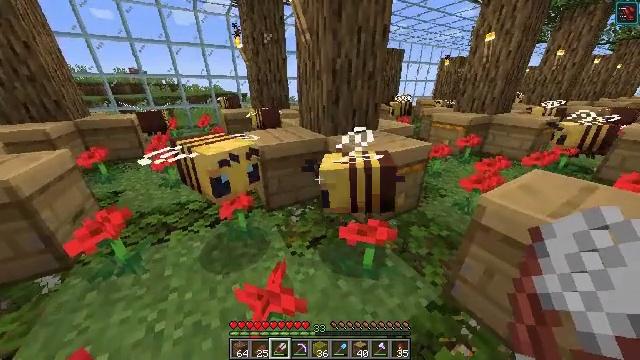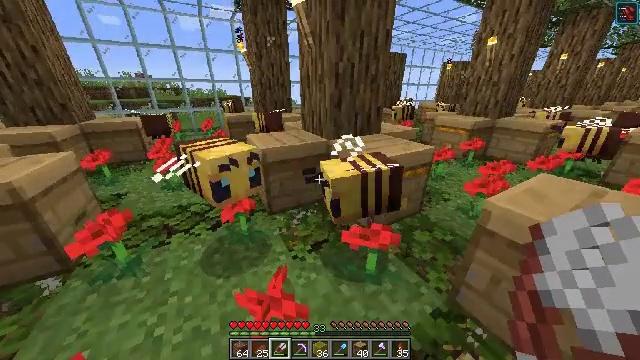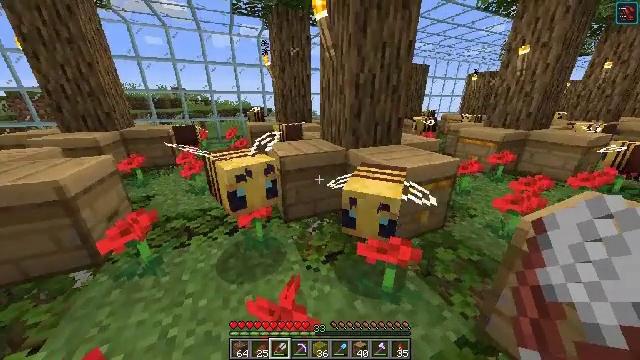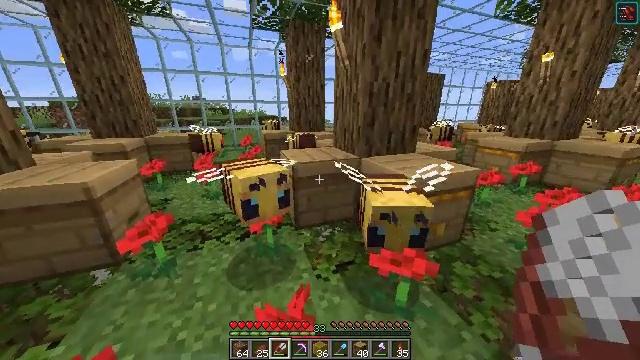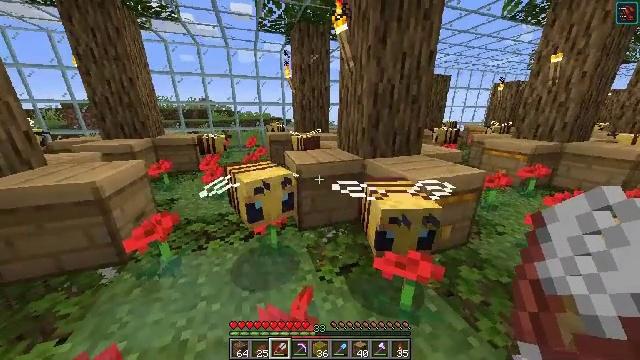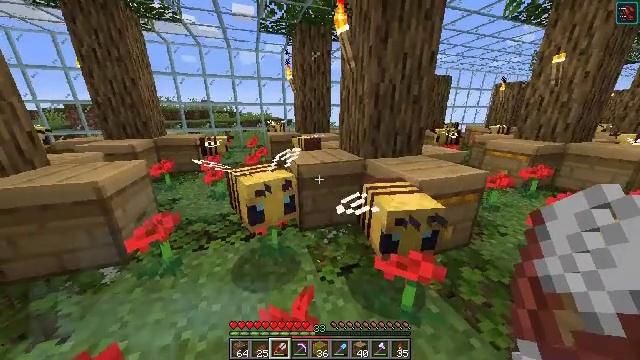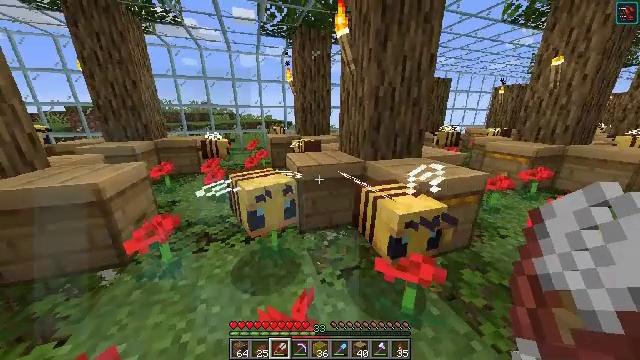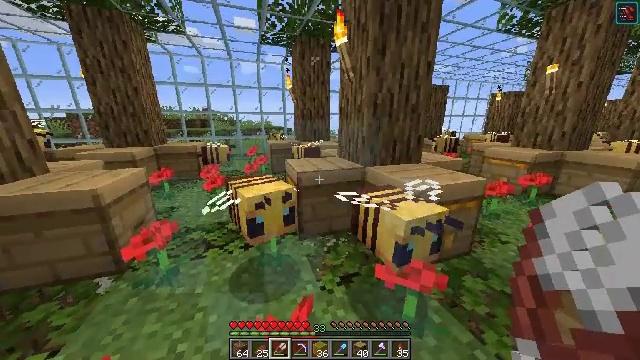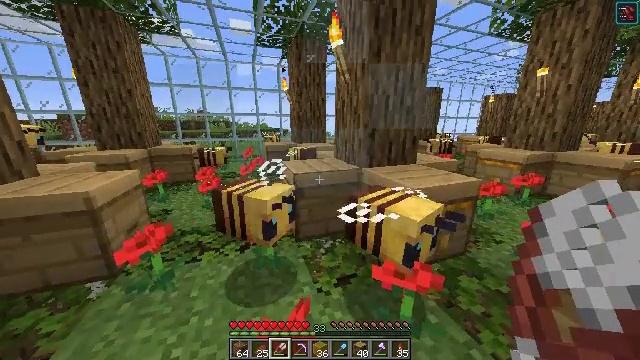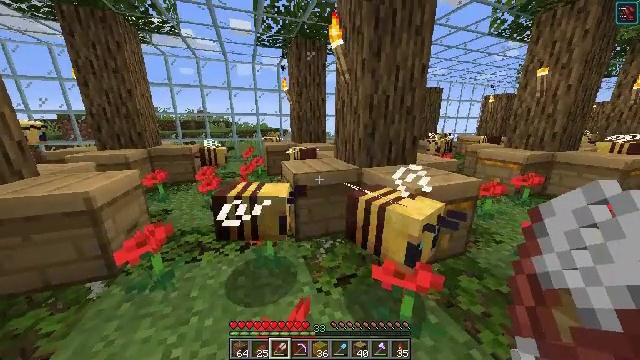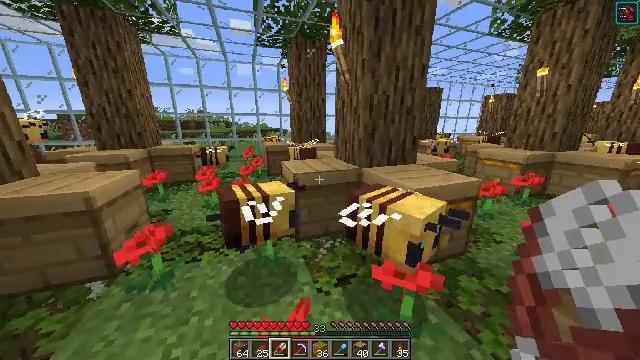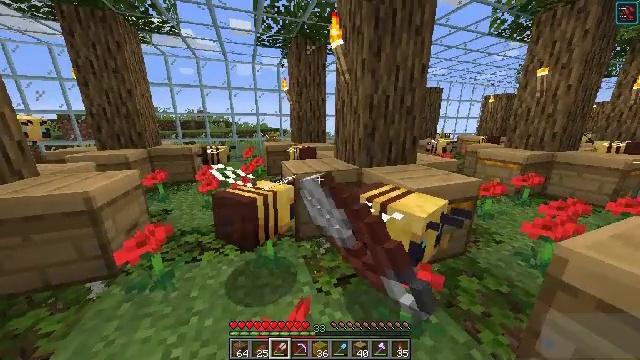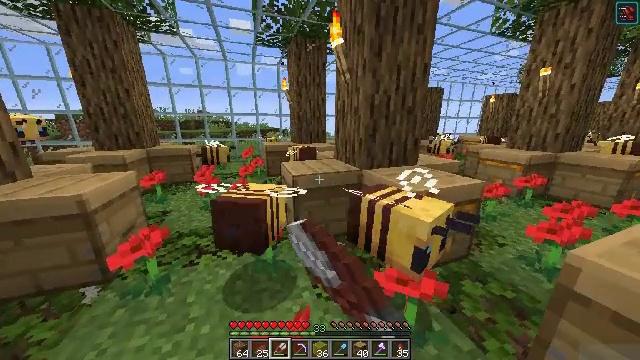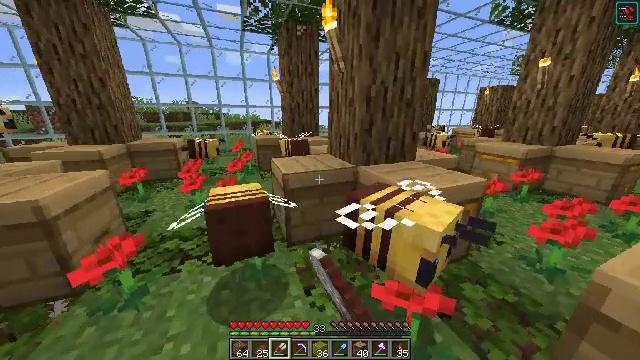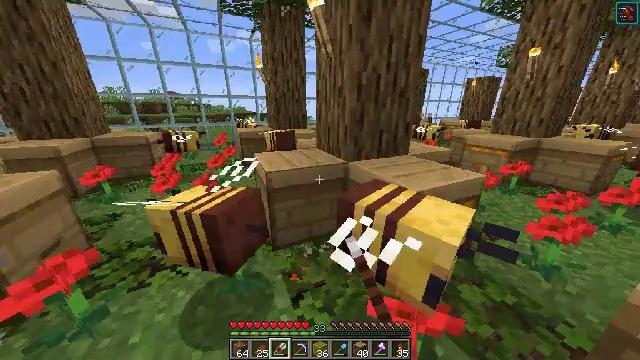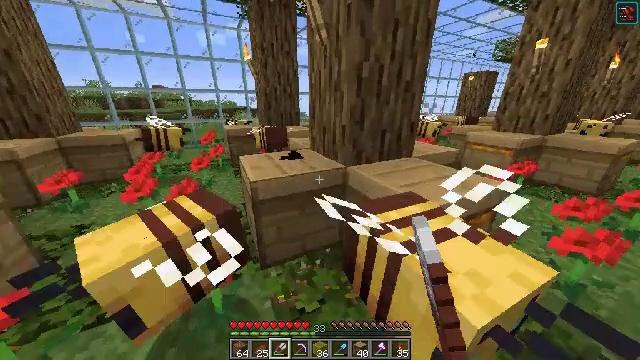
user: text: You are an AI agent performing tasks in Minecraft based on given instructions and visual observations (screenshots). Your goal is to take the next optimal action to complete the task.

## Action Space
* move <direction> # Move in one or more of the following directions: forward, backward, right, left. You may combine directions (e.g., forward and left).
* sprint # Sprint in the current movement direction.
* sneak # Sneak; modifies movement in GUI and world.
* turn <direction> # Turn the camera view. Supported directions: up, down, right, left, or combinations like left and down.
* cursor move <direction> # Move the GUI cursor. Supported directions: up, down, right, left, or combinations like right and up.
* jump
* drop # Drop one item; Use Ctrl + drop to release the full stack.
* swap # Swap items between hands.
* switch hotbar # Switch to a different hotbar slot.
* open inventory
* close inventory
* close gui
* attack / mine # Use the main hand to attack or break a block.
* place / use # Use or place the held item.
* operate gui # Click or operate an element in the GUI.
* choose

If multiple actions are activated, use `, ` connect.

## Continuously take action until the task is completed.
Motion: motion action
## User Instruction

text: Combine 4 honeycombs to form a honeycomb block.
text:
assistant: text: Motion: attack / mine
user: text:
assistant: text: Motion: turn left and up, attack / mine
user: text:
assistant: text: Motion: turn left and up, attack / mine
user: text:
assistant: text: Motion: turn left, attack / mine
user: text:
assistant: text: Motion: attack / mine
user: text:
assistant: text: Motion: attack / mine
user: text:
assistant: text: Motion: turn up, attack / mine
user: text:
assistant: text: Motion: turn right, attack / mine
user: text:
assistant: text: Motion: attack / mine
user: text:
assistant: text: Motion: attack / mine and use / place
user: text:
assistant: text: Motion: attack / mine and use / place
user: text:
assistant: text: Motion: move forward, attack / mine
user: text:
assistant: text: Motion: move forward, turn right and down, attack / mine
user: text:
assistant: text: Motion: move forward, turn right and down, attack / mine
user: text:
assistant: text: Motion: move forward, turn right and down, attack / mine
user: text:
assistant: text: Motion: move forward, turn right, attack / mine
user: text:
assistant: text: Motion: move forward, turn right and down, attack / mine
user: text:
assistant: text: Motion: turn right and down, attack / mine
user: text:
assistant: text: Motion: turn right, attack / mine
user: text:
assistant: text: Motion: turn right, attack / mine
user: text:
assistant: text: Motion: turn right and down, attack / mine
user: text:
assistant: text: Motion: turn right and down, attack / mine
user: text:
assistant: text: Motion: turn right, attack / mine
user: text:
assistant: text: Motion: turn right, attack / mine
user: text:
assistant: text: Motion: turn right, attack / mine
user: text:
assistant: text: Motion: attack / mine and use / place
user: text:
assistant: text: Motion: attack / mine and use / place
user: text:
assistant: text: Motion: attack / mine and use / place
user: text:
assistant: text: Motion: attack / mine
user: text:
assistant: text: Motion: attack / mine